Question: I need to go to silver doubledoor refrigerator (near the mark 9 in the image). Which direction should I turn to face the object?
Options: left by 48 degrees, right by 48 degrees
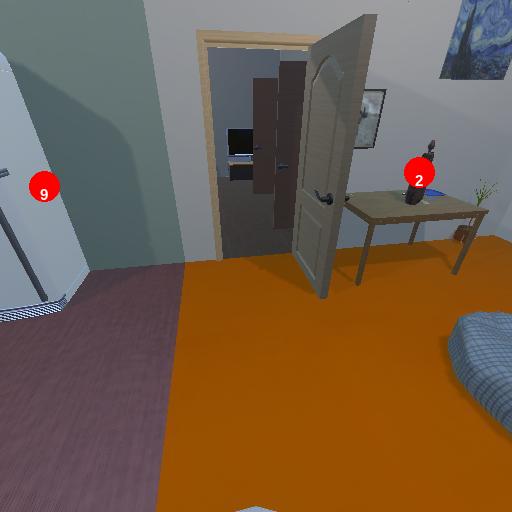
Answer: left by 48 degrees